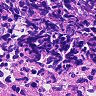
Metastatic tissue present: no